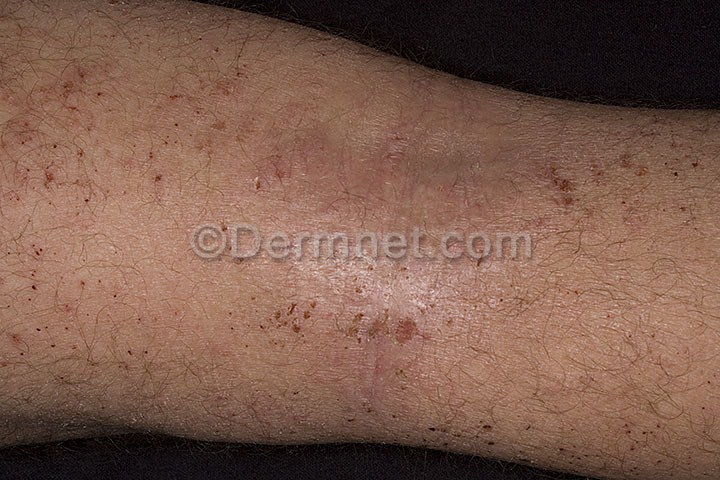
Disease: Atopic Dermatitis Photos